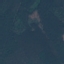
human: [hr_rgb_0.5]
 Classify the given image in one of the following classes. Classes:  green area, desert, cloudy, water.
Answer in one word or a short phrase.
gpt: green area